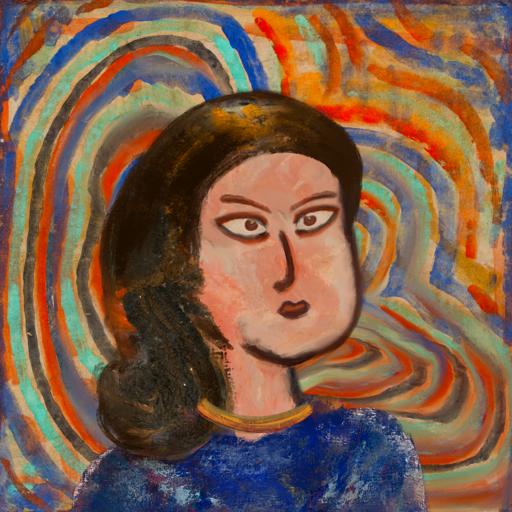
Background: Sisters, Head And Neck Side: Roy_Bahadur, Face Side: Roy_Bahadur, Bust: Irani, Hair Side: Gypsy_Queen, Head Accessory: Blank, Second Necklace: Blank, Necklace: Mother_And_Son_Son, Baby: Blank